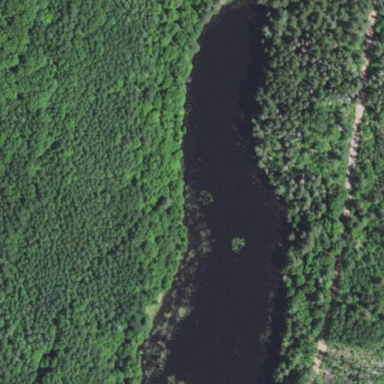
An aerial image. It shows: Pond surrounded by natural water.